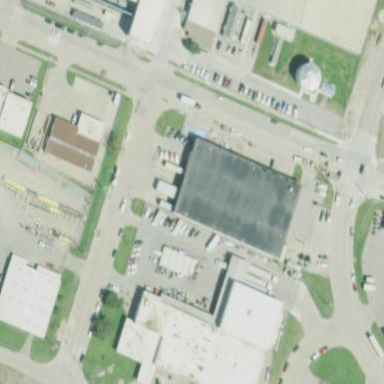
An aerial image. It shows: Warehouse.